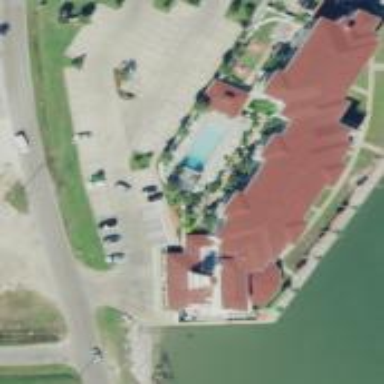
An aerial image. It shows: Hotel building.